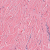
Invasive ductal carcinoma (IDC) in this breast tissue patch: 0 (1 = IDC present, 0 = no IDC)